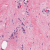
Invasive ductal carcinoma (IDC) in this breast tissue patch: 0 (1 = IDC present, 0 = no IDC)